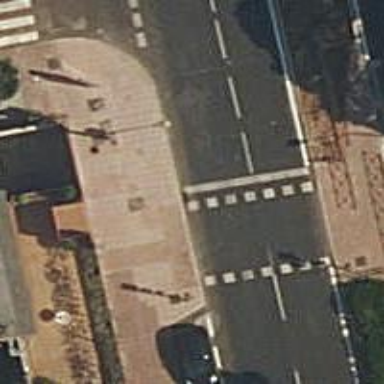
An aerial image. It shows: Road with traffic signals for signaling.